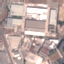
Land use / land cover: Industrial